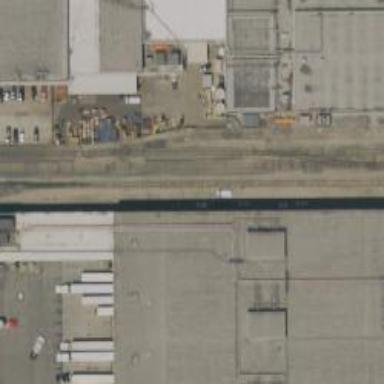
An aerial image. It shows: Railway spur service.